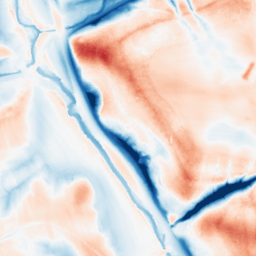
Category: edge_preserving
Decomposition family: guided
Decomposition parameters: radius: 16
eps: 0.1
Upsampling method: cubic_mitchell
Upsampling parameters: scale: 8
Upsampling scale: 8